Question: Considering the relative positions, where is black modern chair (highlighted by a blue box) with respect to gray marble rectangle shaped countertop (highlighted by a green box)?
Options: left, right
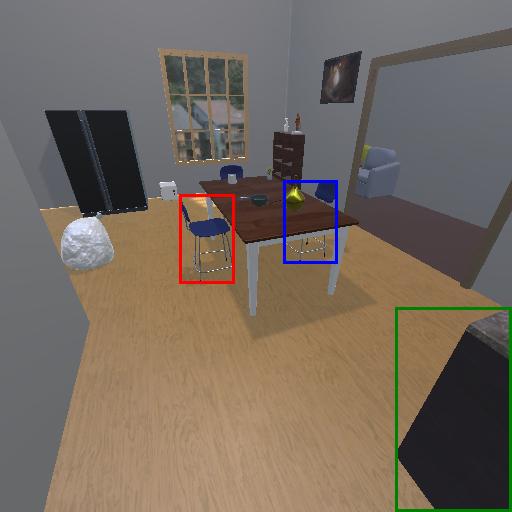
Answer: left